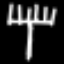
Label: fork